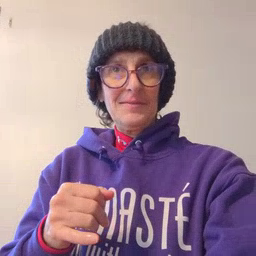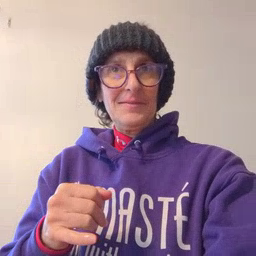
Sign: if